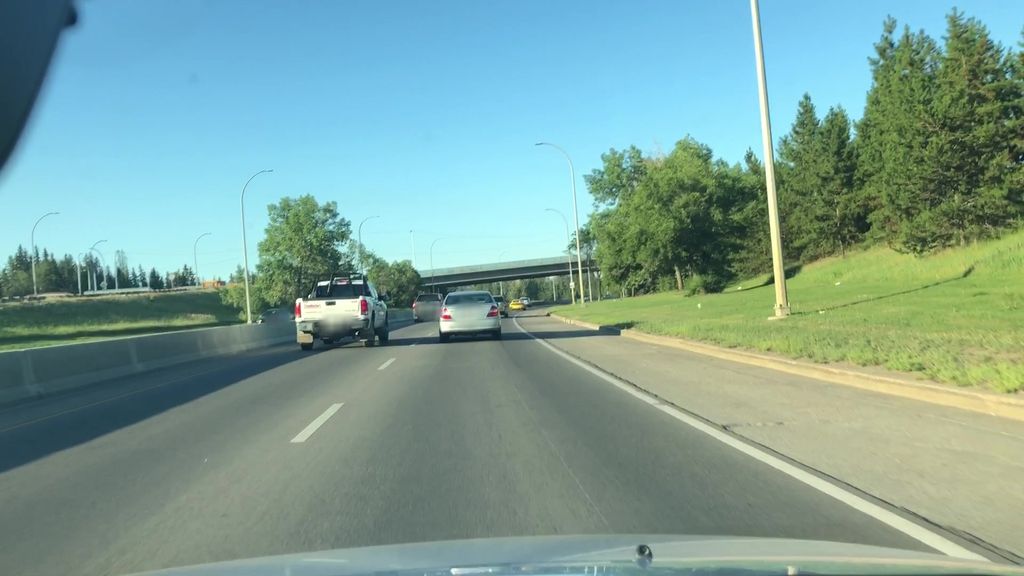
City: edmonton